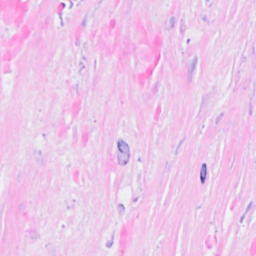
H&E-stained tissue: Breast